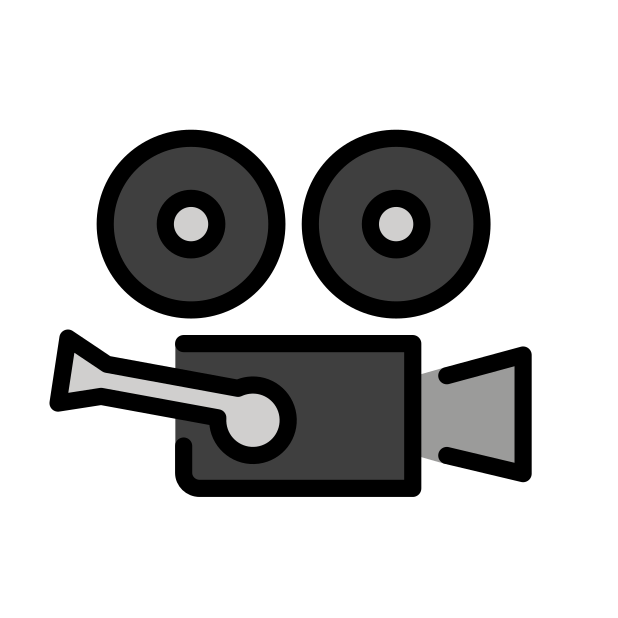
movie camera